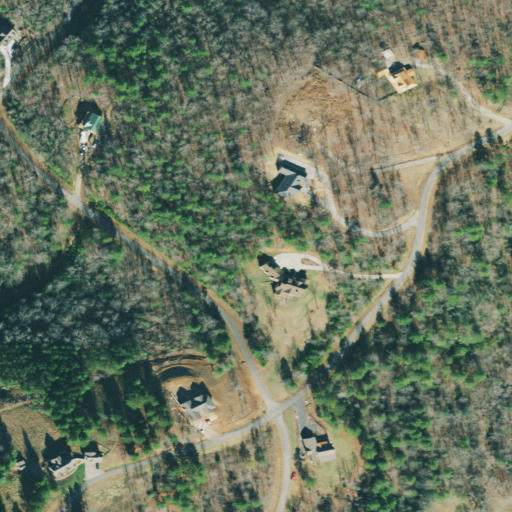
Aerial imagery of ridge(s) in Georgia named Coffey Mountain containing mixed forest, deciduous forest, evergreen forest, grassland, shrub, open development, low intensity development, and medium intensity development